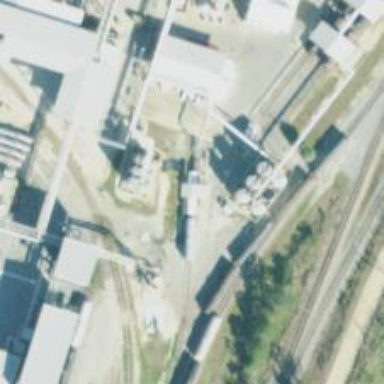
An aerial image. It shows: Loading rack for railways.